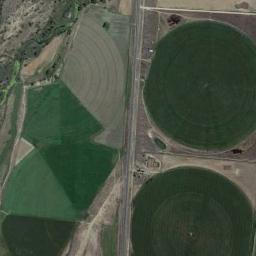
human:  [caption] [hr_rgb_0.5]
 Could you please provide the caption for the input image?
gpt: There are many round blue fields .

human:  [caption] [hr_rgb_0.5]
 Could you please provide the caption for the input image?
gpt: Some green circle farmland are in the bare land .

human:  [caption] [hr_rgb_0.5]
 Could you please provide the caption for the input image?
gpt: Four circular fields with a full circle, A semicircle of mixed green and tan .

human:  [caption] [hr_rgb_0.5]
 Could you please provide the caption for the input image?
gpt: Several green circular or fan-shaped farmlands are on the ground and some chaparrals beside .

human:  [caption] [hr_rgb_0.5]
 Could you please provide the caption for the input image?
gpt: There are four green circular farmlands .